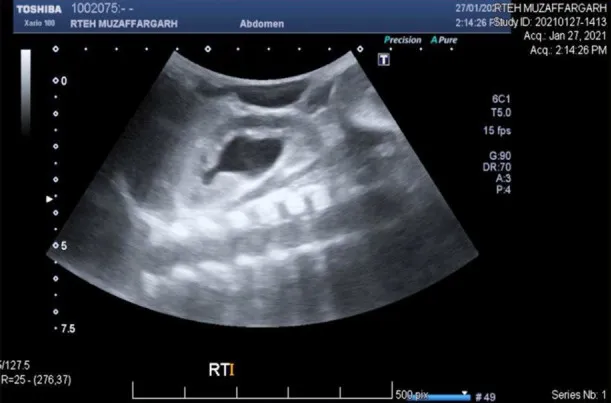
Ultrasound Scan.
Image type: radiology (ultrasound)